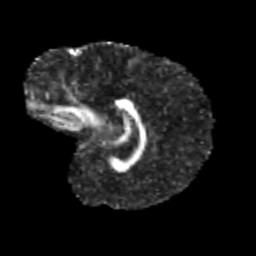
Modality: FA
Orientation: sagittal
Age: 11
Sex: male
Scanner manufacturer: siemens
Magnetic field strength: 3 T
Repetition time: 3.8 s
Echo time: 0.07 s